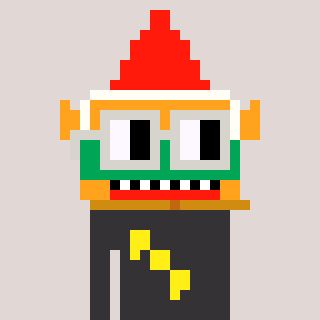
a pixel art character with square light gray glasses, a gnome-shaped head and a grayscale-colored body on a warm background